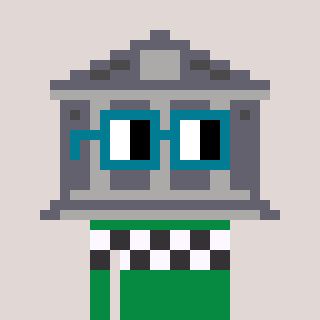
a pixel art character with square dark green glasses, a bank-shaped head and a green-colored body on a warm background